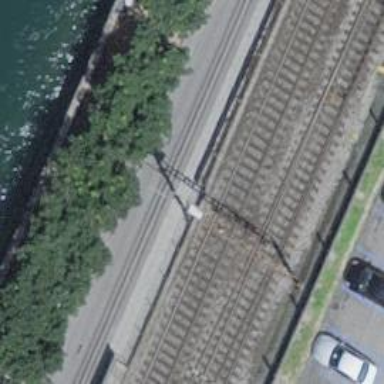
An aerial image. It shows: Public transport stop position along the railway.